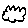
Label: cloud